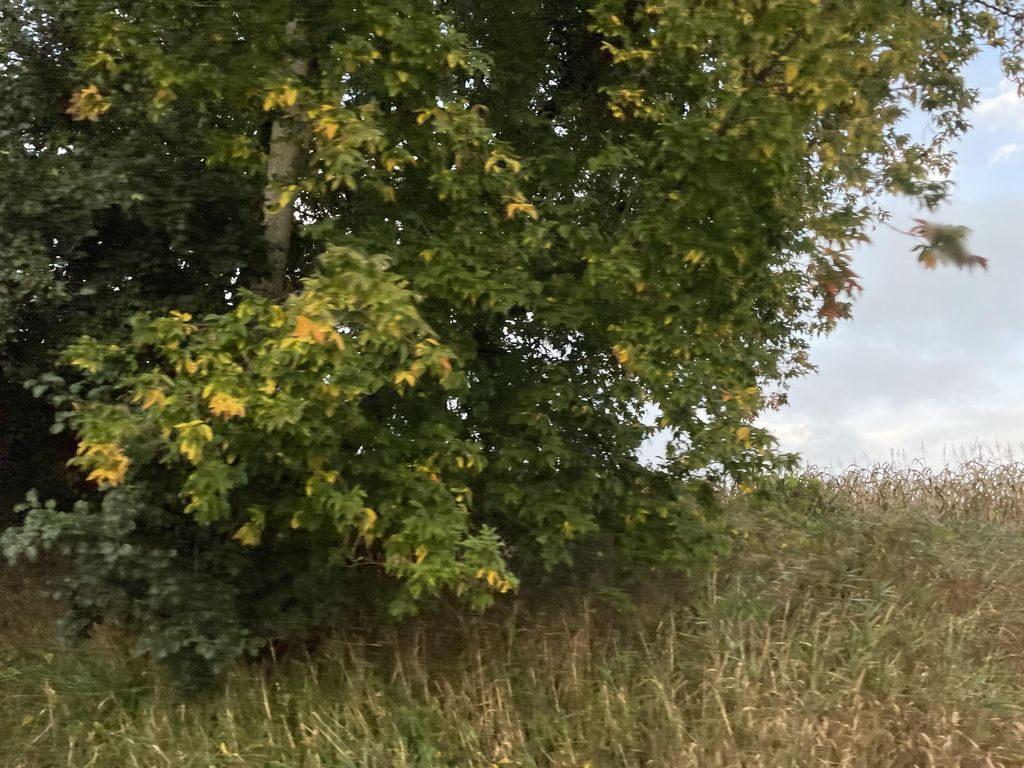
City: kitchener-waterloo